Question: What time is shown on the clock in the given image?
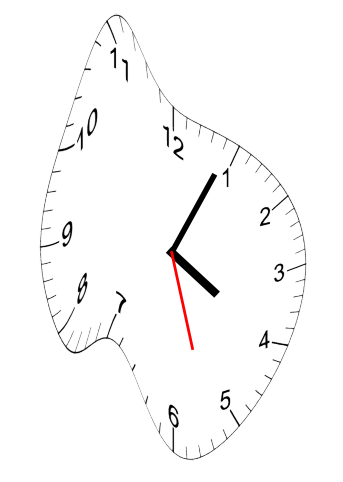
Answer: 04:04:27